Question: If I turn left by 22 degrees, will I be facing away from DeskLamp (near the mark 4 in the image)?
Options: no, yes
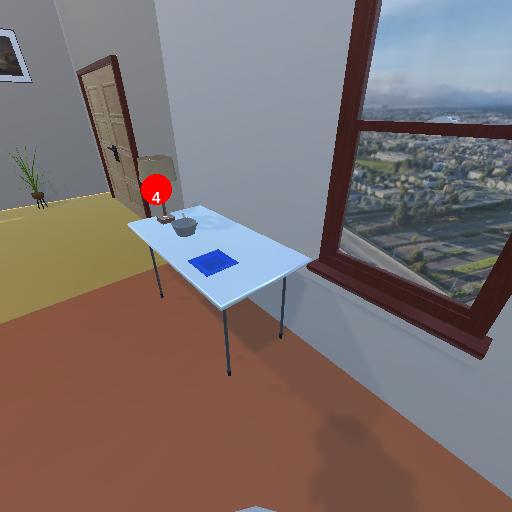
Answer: no